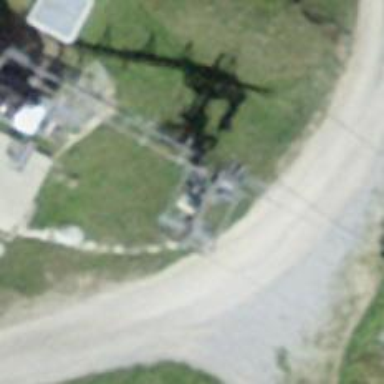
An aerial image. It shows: Pylon for aerialway.